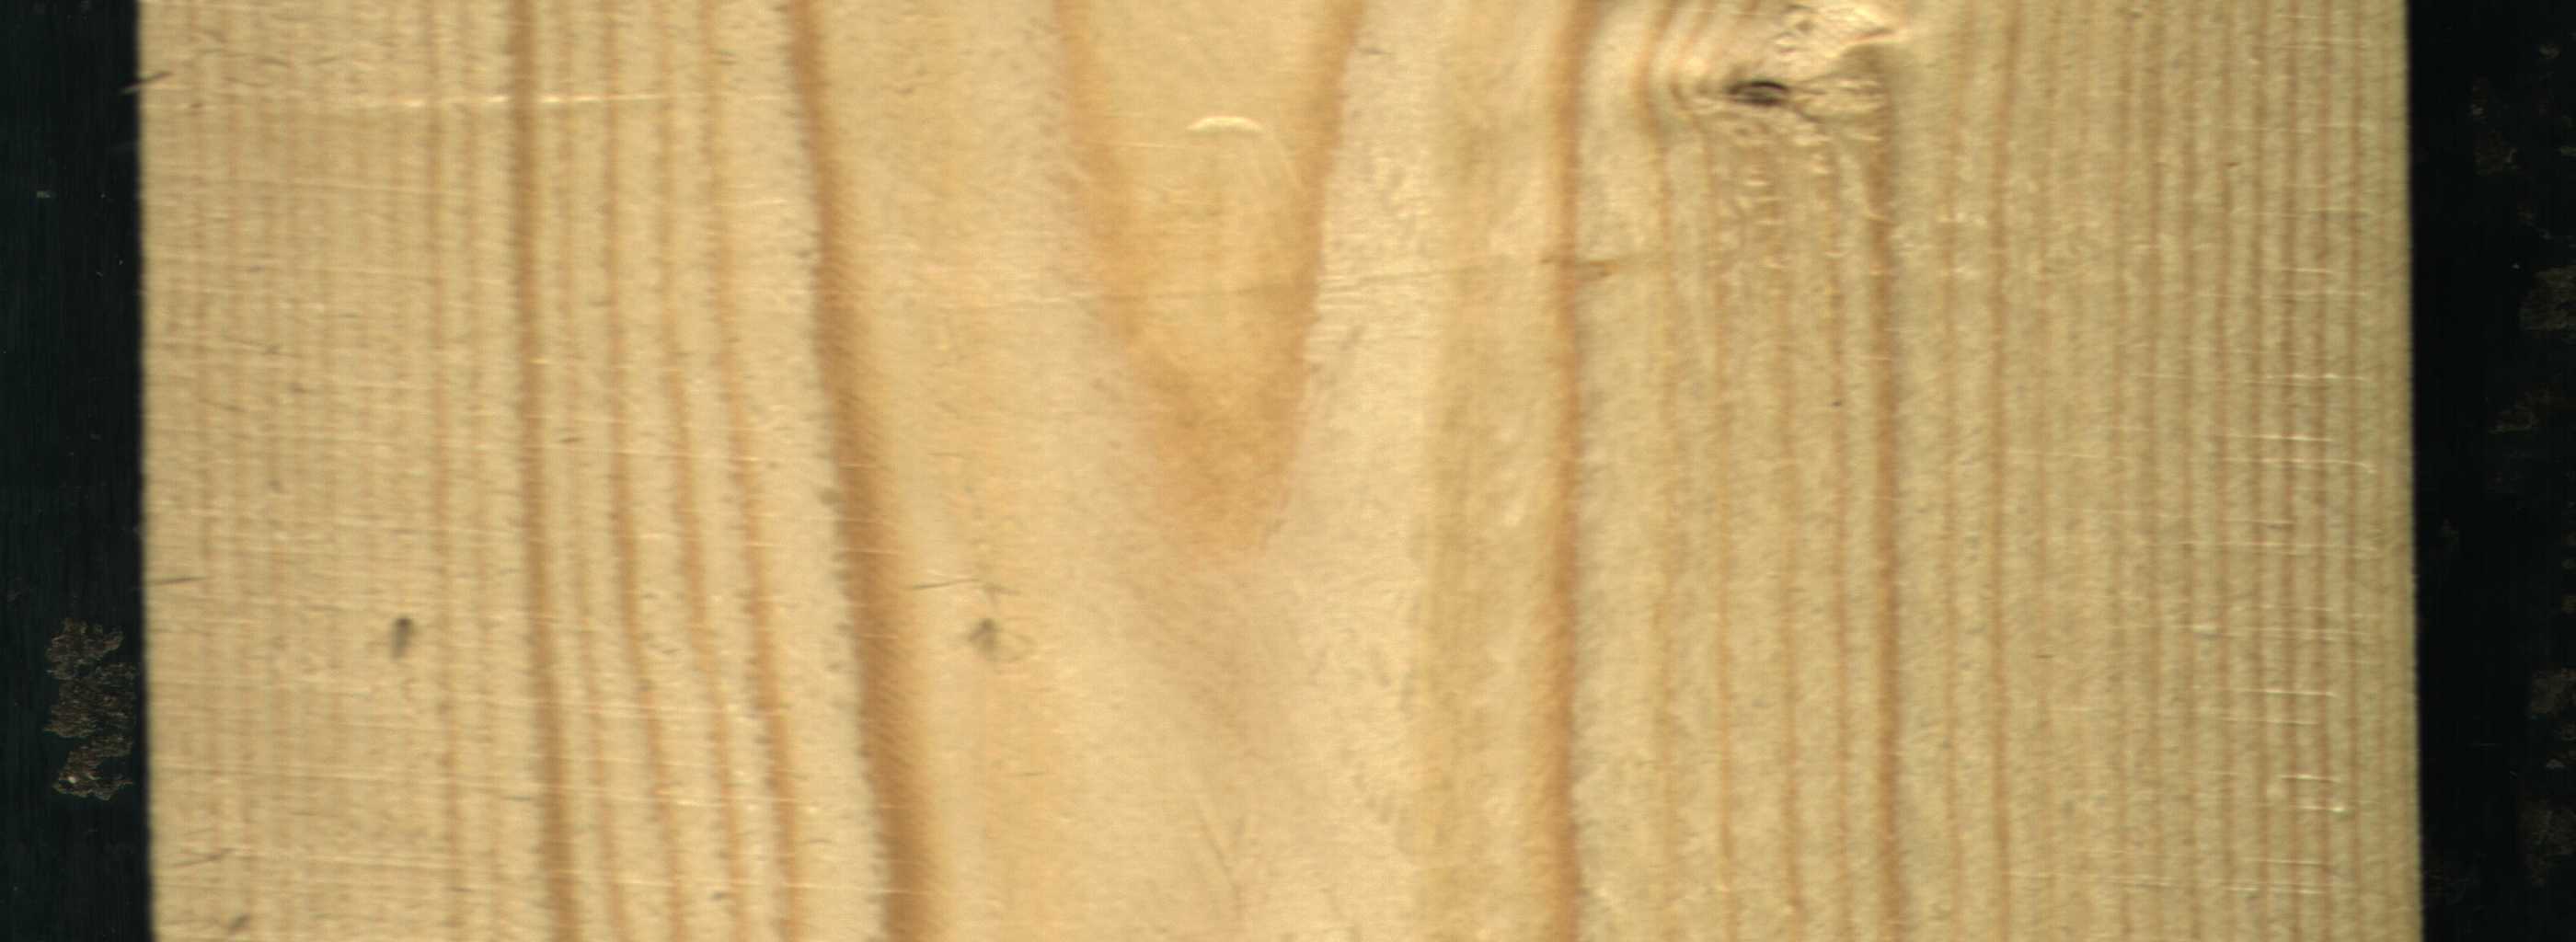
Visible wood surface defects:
Live_Knot